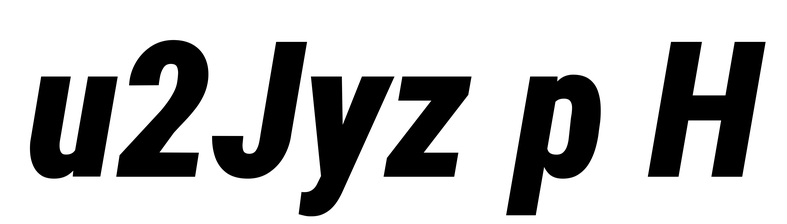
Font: Roboto-Italic_Condensed_Black_Italic